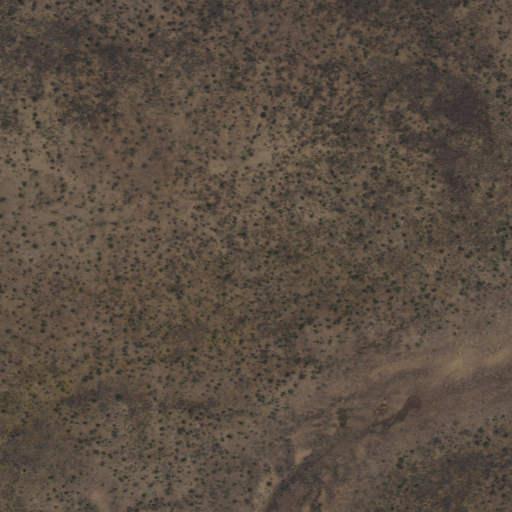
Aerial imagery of mountain in California named Flat Top containing only shrub